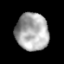
Tissue: lung
Cell type: Fibroblasts
Senescence score: 0.174
Nuclear area (px): 1201
Mean DAPI intensity: 170.225